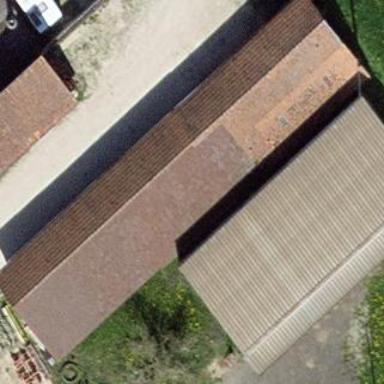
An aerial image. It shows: Rural barn.